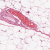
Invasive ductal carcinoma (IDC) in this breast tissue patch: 0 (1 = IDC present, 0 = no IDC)